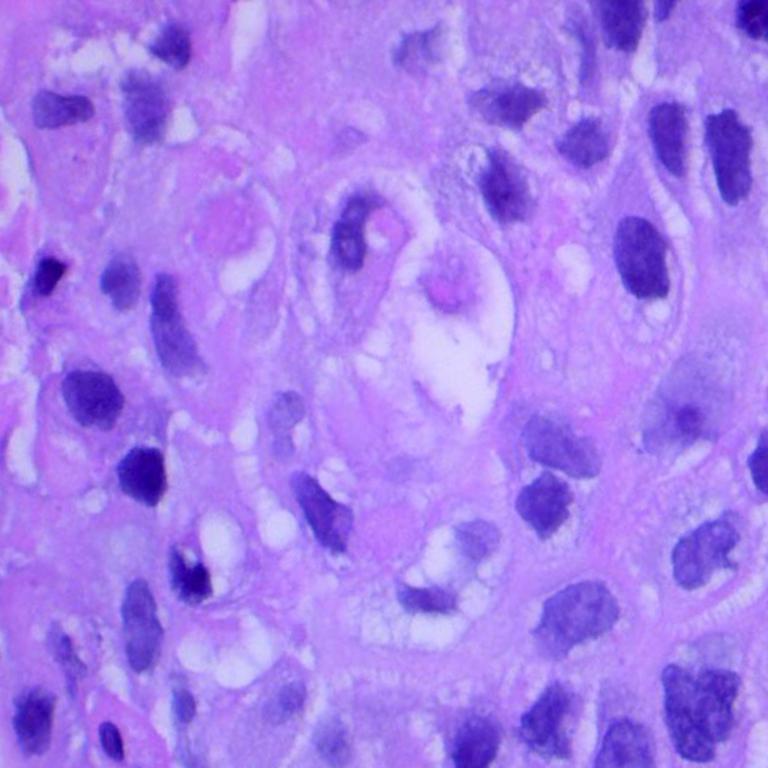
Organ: lung
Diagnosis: squamous carcinomas